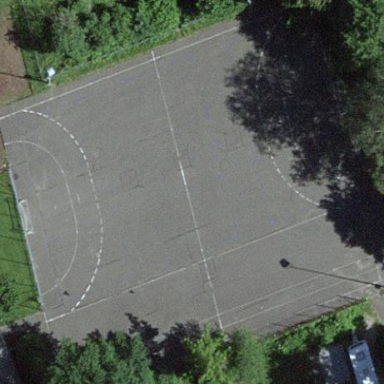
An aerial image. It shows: Multi-sport pitch with asphalt surface.